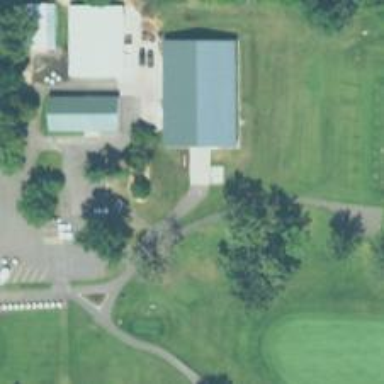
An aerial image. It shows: Asphalt path that serves as golf cartpath.